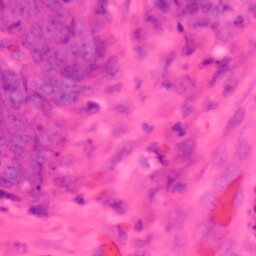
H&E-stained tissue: Colon